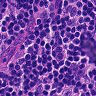
Metastatic tissue present: no